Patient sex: F
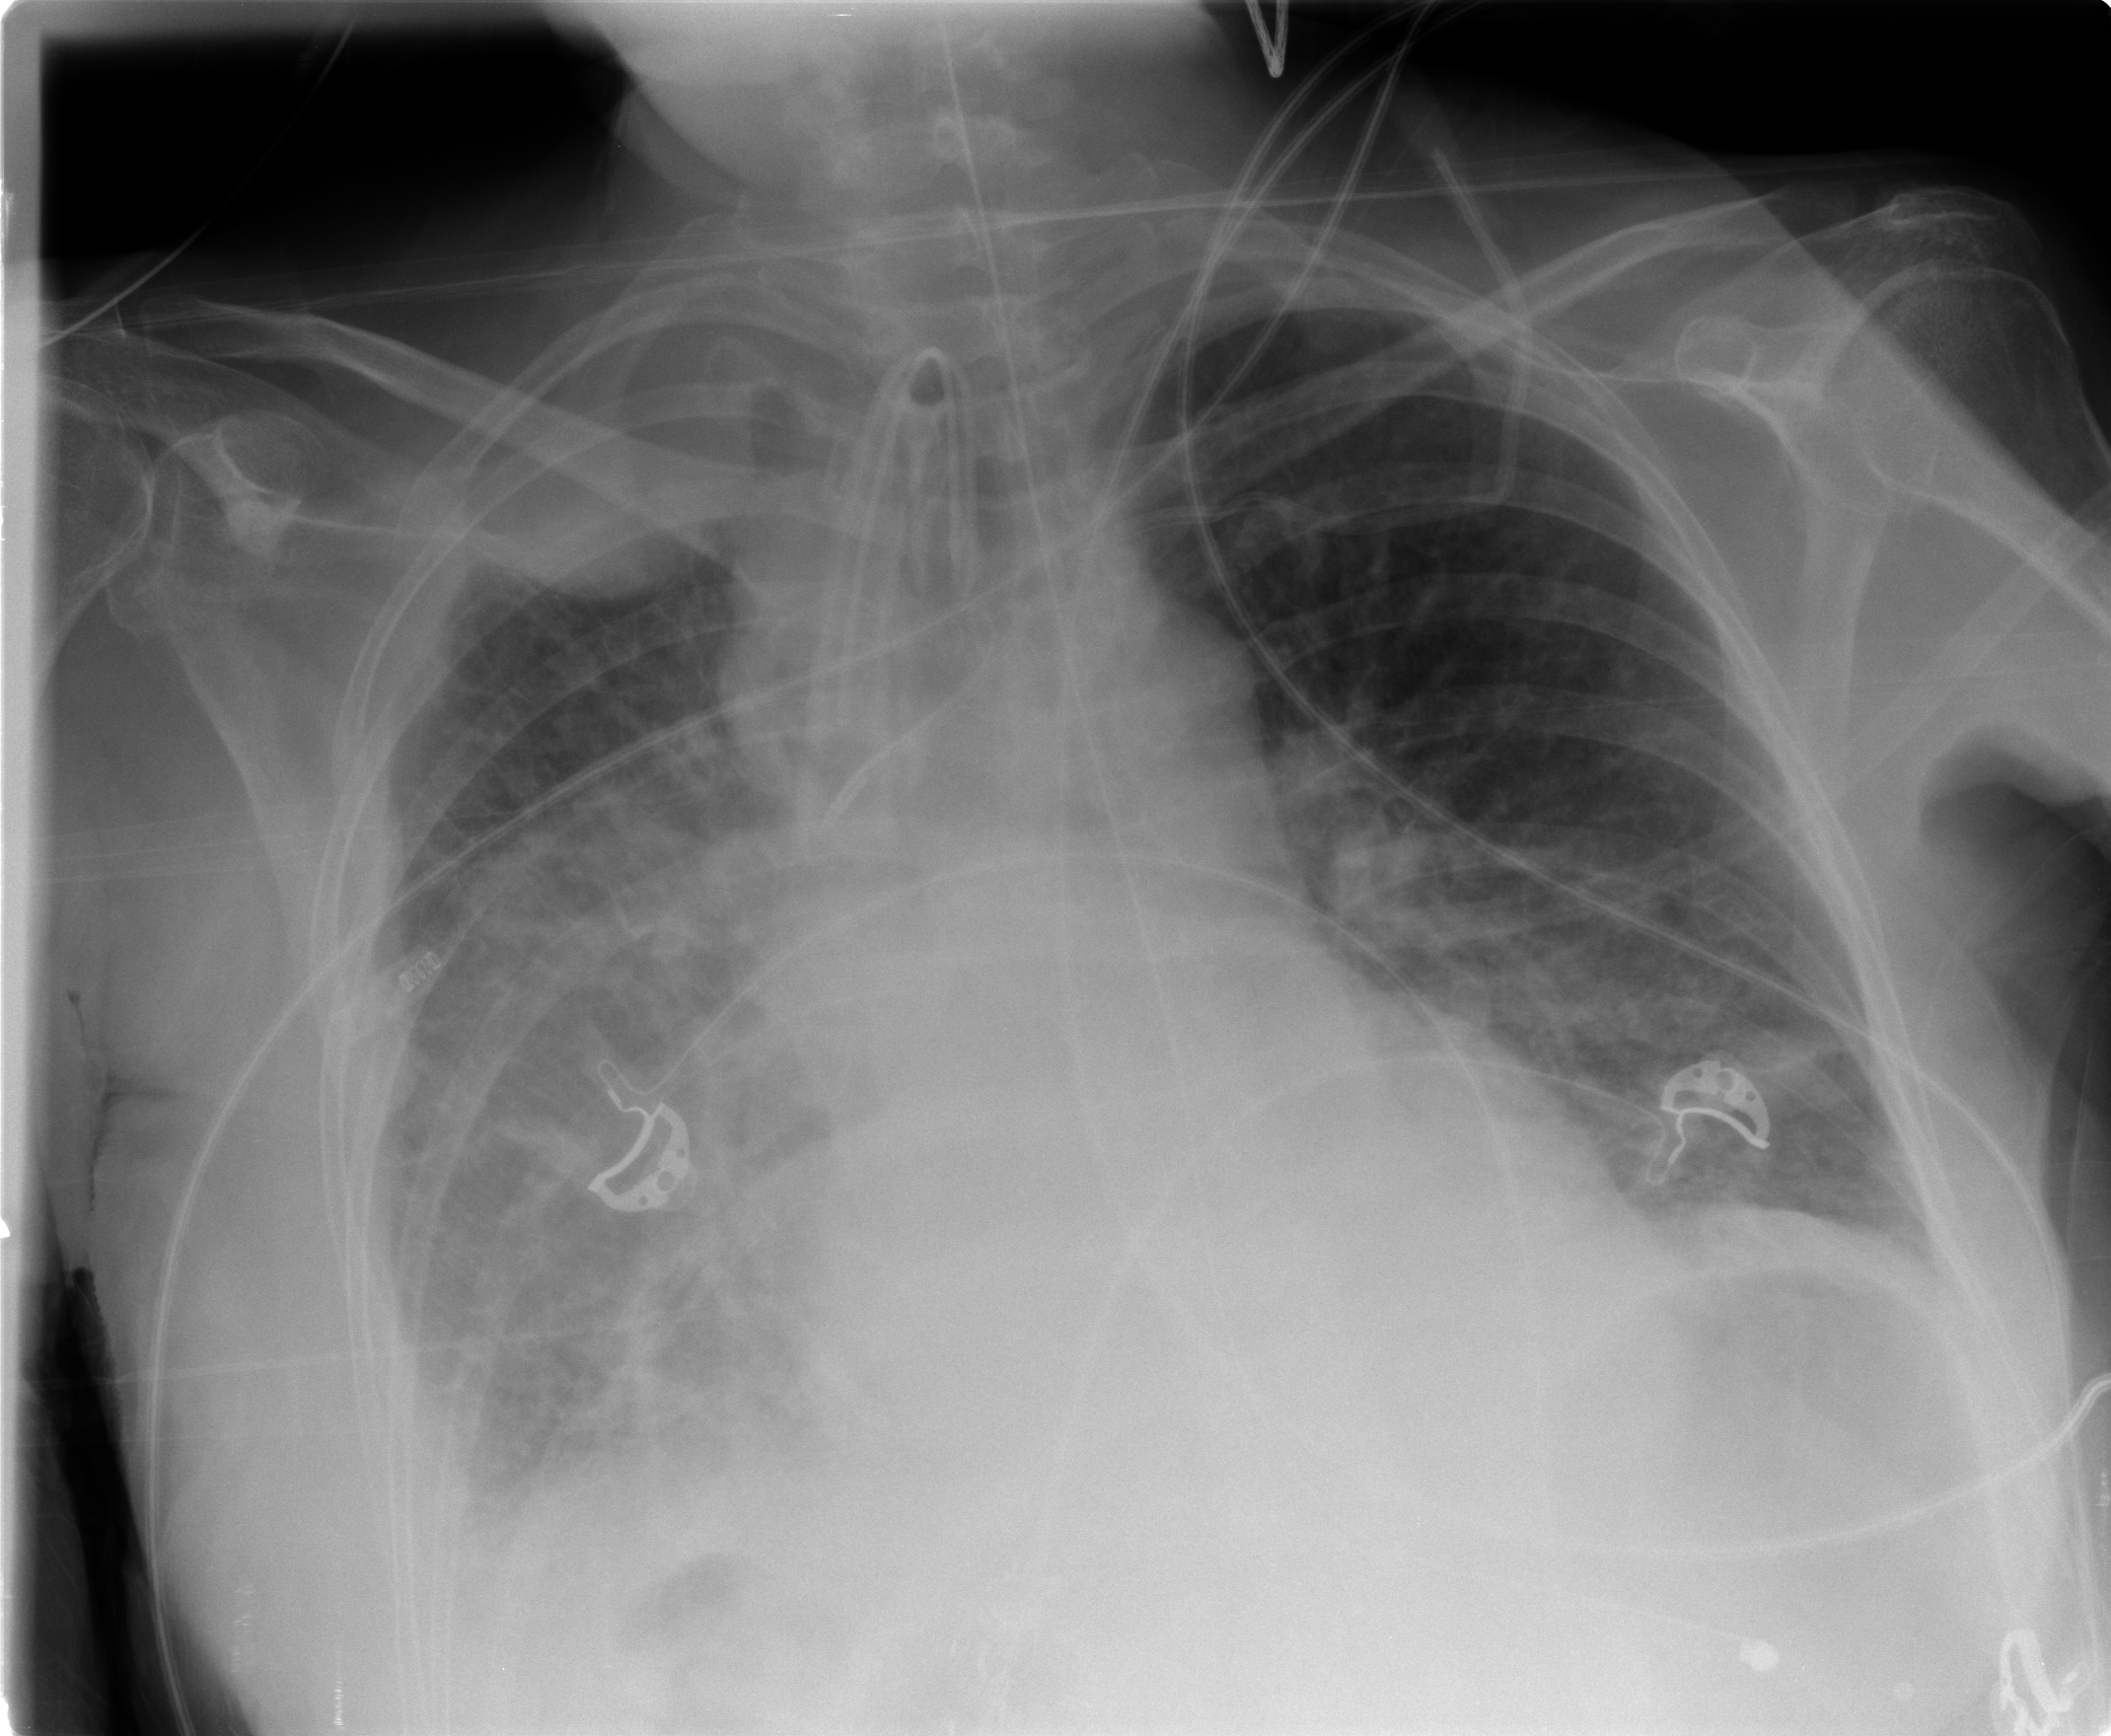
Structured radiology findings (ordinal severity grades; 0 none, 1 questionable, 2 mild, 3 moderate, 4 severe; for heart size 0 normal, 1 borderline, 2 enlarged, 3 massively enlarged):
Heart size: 0
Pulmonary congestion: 3
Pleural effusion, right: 2
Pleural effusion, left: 1
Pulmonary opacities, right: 1
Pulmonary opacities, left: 1
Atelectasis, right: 2
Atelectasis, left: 2